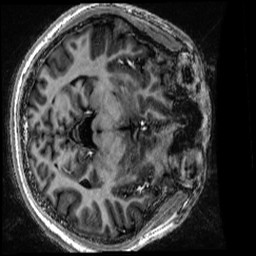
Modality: MP2RAGE
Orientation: axial
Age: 20
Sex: male
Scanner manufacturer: siemens
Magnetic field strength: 6.98 T
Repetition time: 6 s
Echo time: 0.00283 s